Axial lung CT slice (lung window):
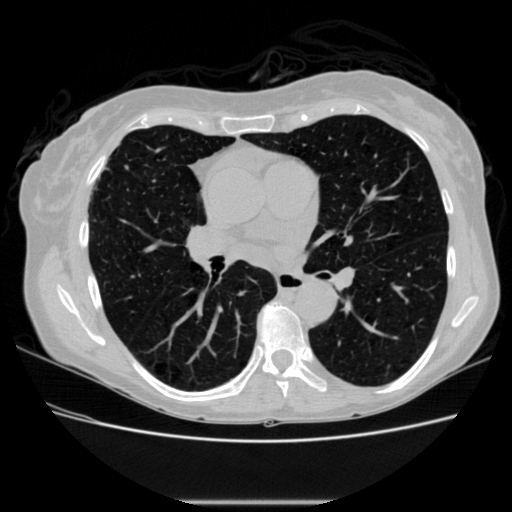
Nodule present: no